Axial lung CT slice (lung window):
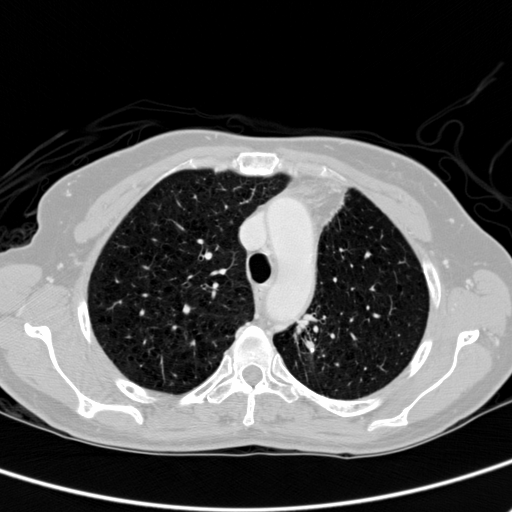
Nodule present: no